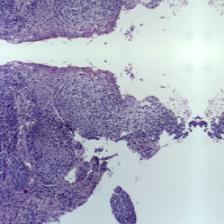
Diagnosis: OSCC